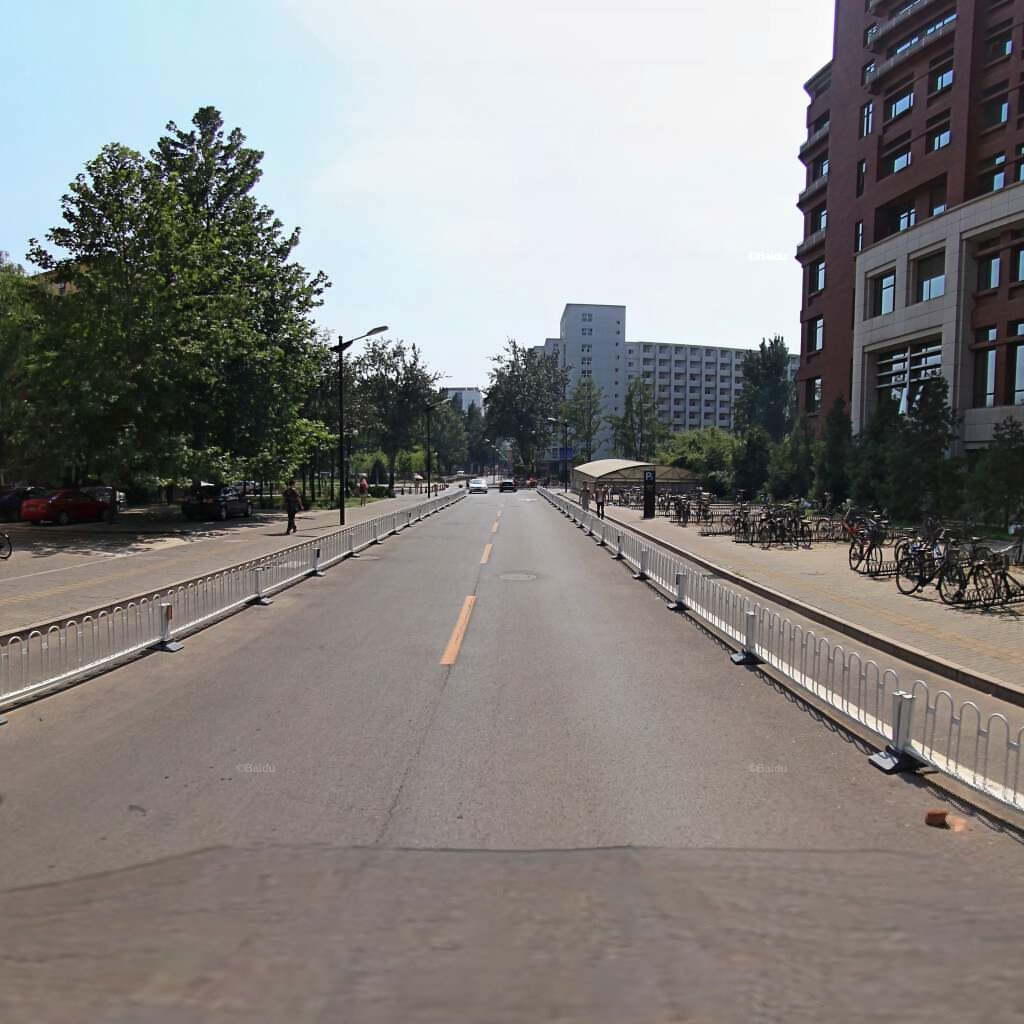
Region: Haidian
Road damage annotations: longitudinal crack, manhole cover